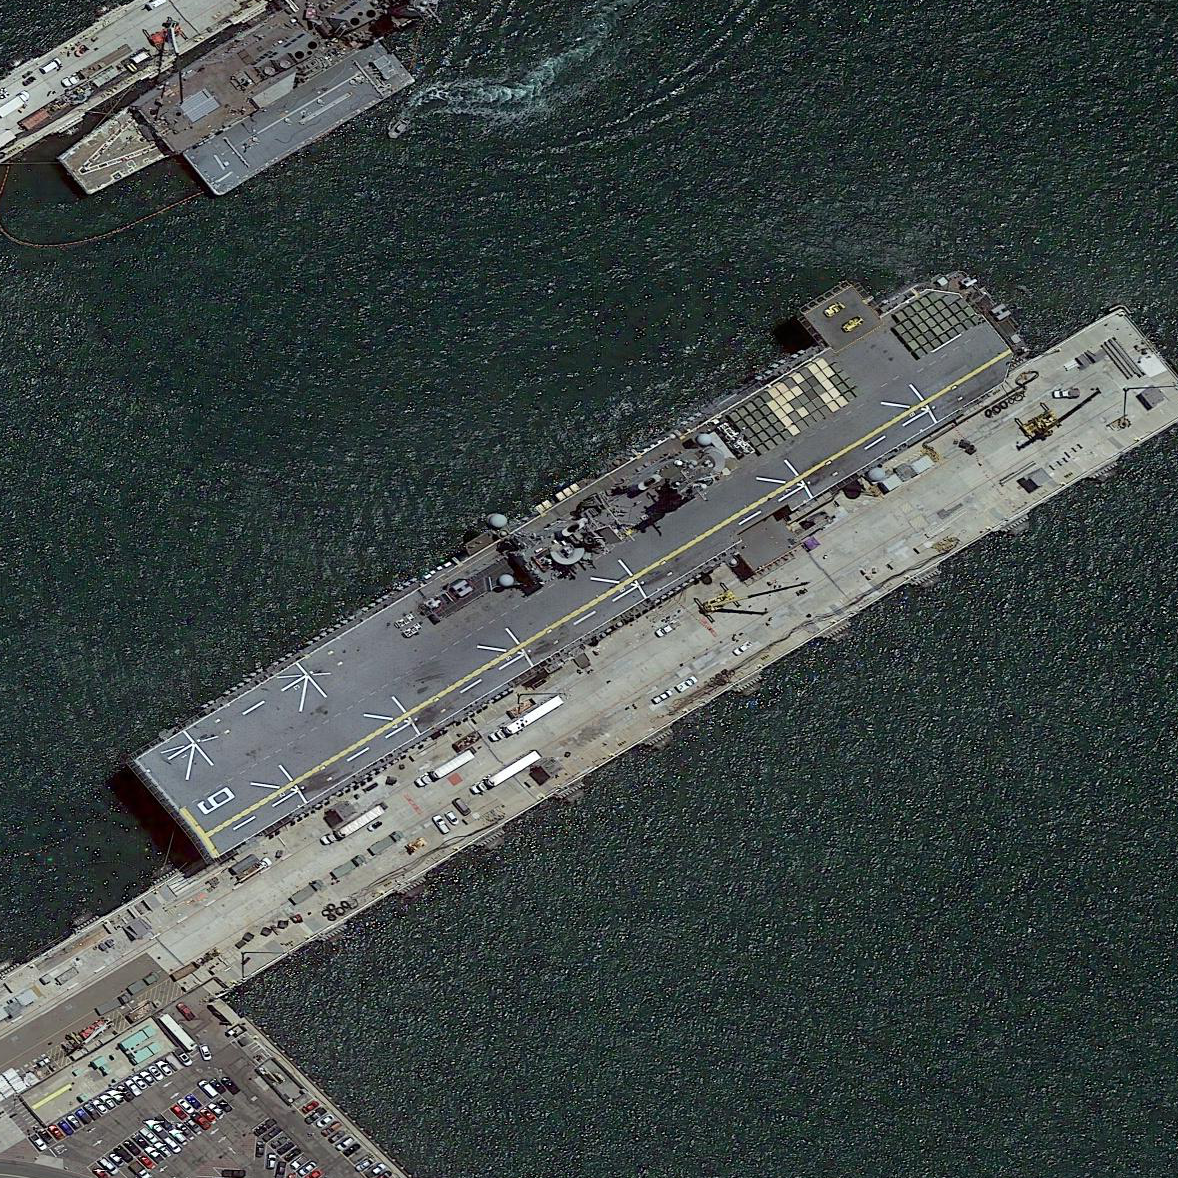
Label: assault